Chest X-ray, PA view. Patient: 75 years old, sex M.
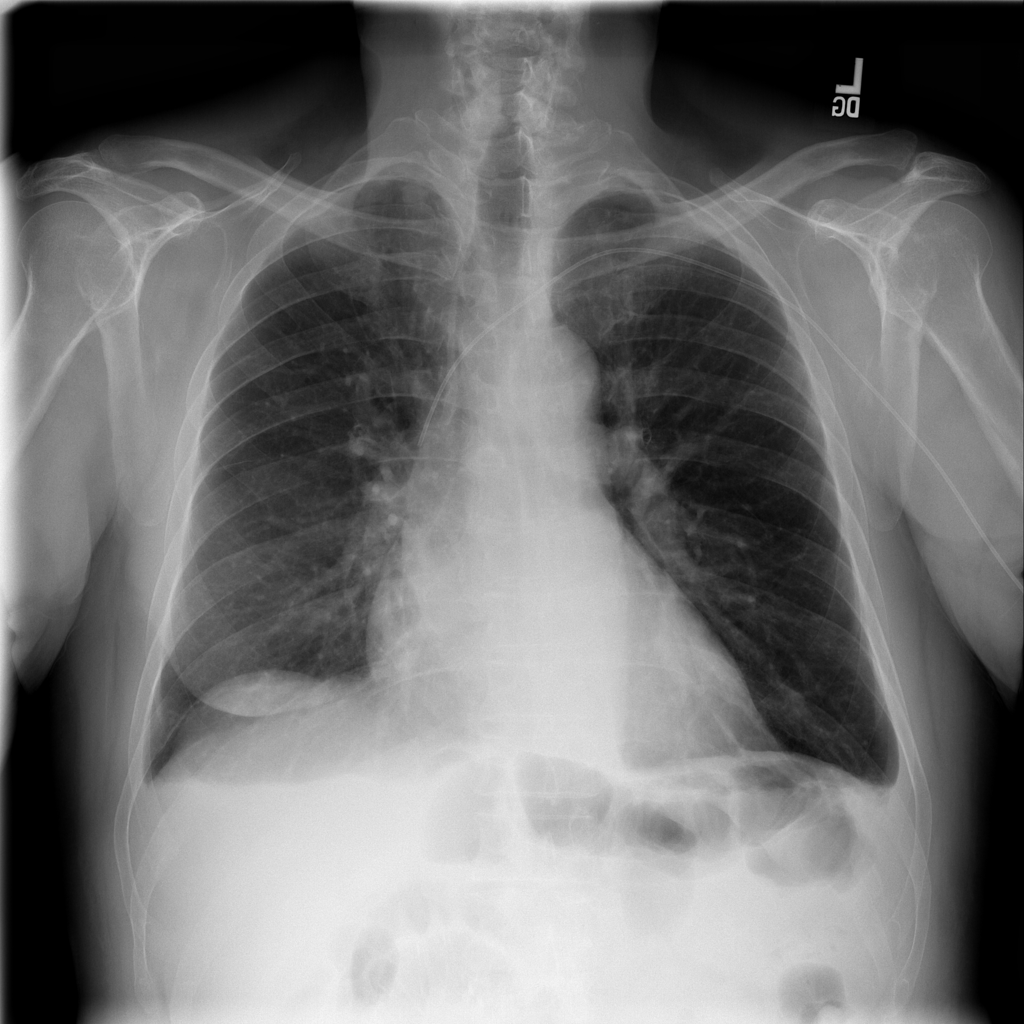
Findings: Effusion